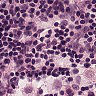
Metastatic tissue present: no